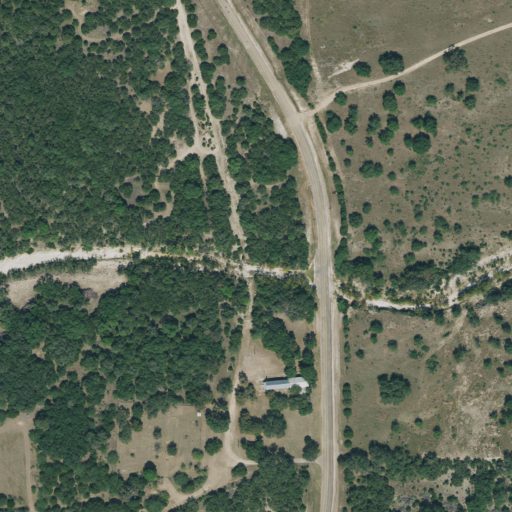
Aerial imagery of valley in Texas named Mine Hollow containing shrub, evergreen forest, and open development